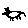
Label: cat